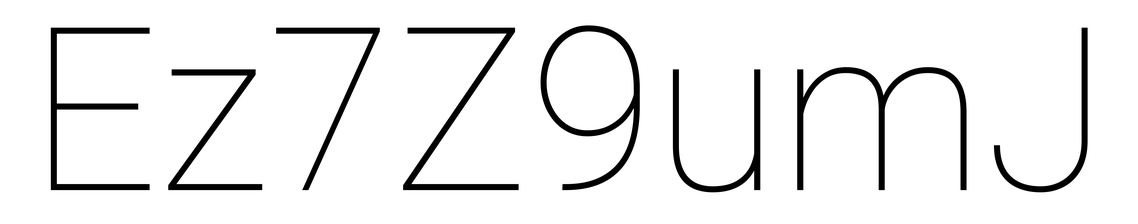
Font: Roboto_Thin